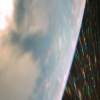
Label: sunburn